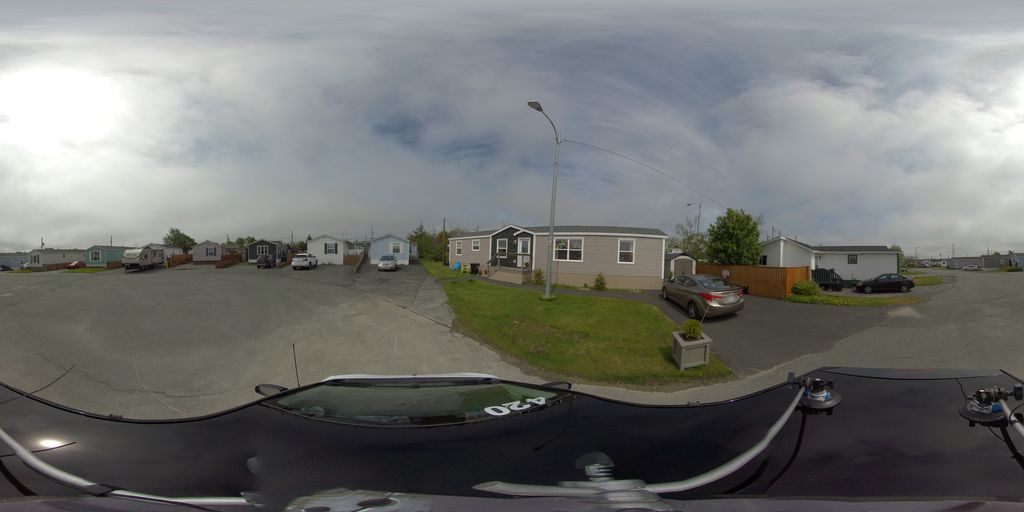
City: st_johns